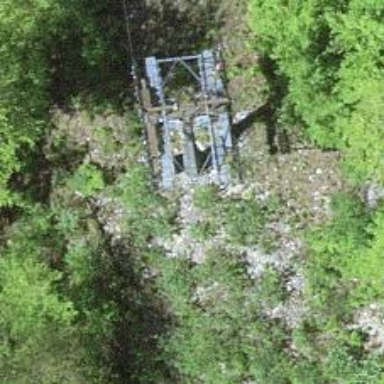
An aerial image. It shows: Pylon used for aerialway.